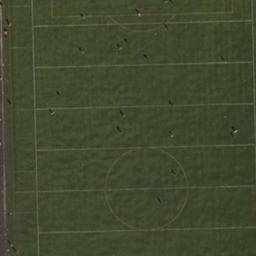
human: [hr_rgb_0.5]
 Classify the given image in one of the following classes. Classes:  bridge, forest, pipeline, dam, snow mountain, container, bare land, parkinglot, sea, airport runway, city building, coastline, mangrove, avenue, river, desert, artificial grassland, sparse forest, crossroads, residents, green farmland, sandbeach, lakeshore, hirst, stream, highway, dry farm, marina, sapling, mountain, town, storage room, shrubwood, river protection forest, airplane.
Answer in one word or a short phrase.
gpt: artificial grassland